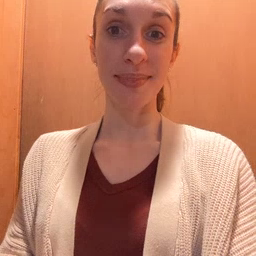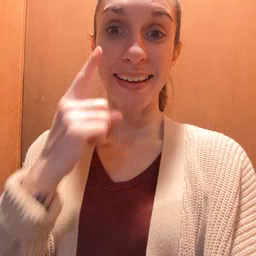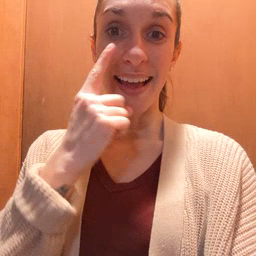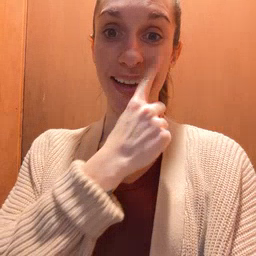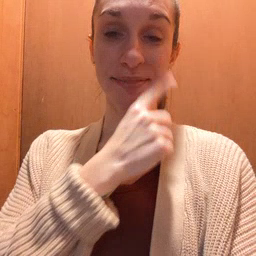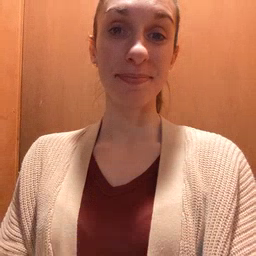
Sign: eye